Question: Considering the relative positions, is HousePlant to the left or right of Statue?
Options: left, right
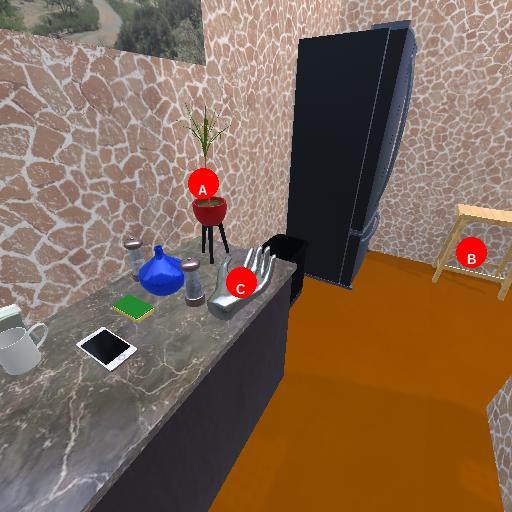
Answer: left